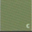
Piece: xx